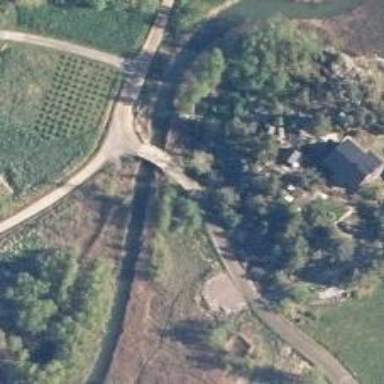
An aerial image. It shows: Unclassified road.